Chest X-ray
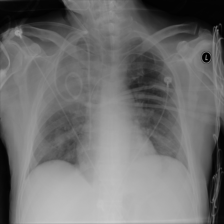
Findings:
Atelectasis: negative
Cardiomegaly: negative
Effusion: negative
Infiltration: positive
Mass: negative
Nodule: negative
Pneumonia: negative
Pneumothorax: negative
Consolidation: negative
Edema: negative
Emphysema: negative
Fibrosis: negative
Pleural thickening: negative
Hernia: negative